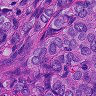
Metastatic tissue present: yes